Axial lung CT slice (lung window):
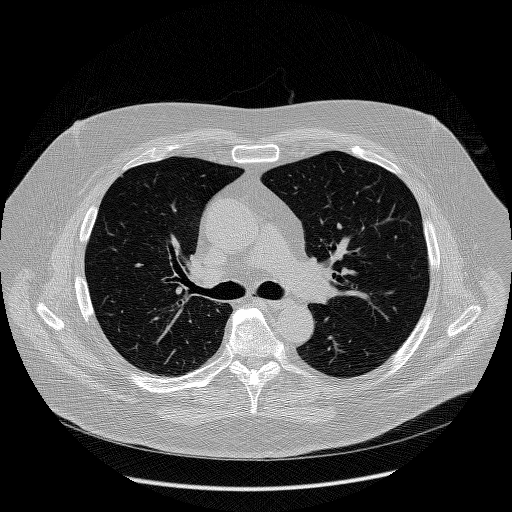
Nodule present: no